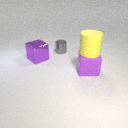
small gray metal cylinder behind large purple rubber cube